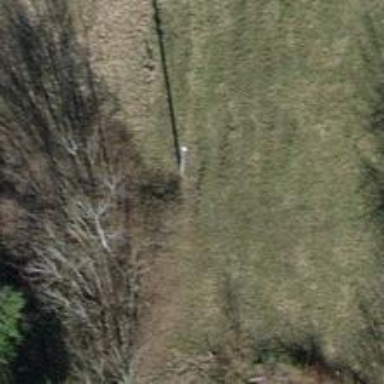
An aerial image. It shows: Power pole.